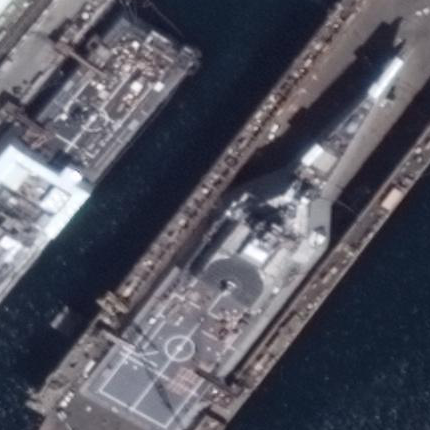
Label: Independence-class_combat_ship